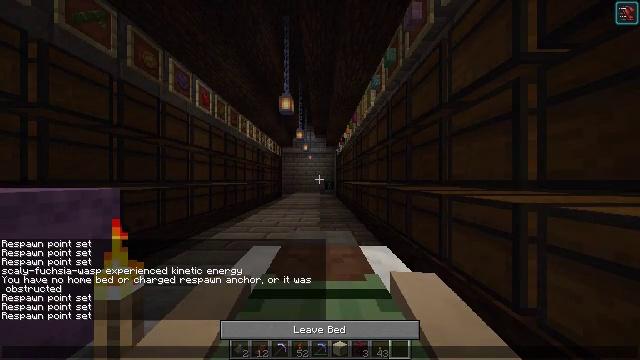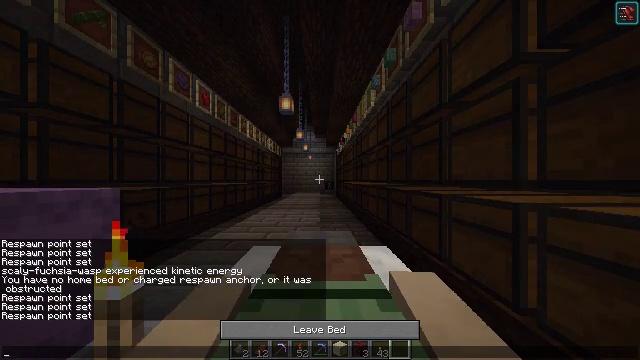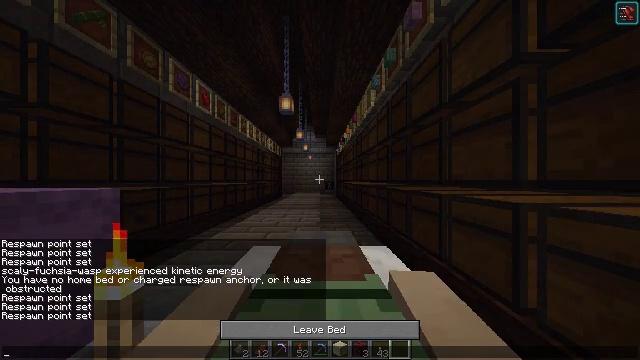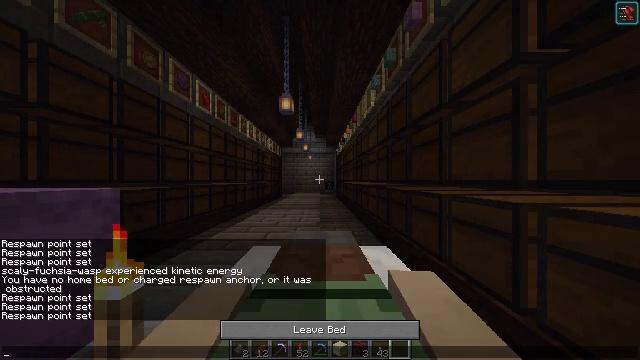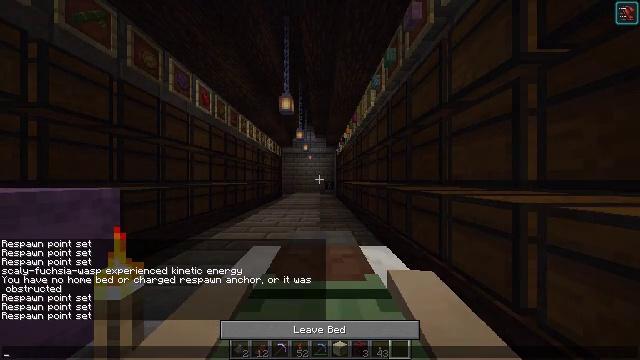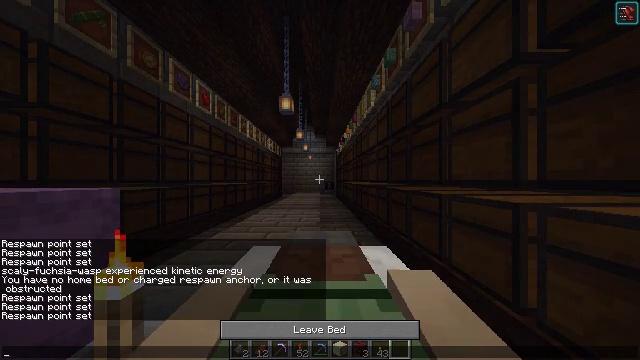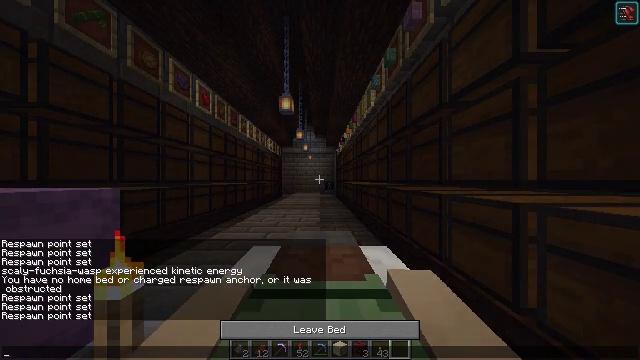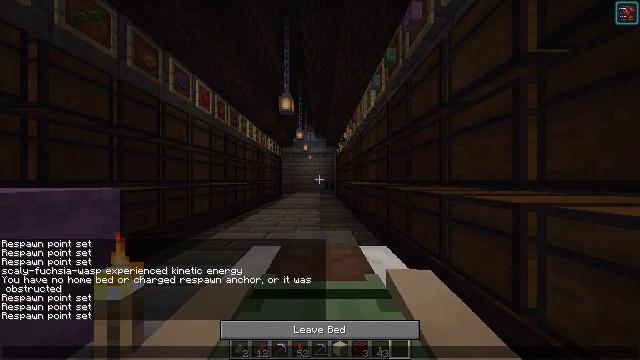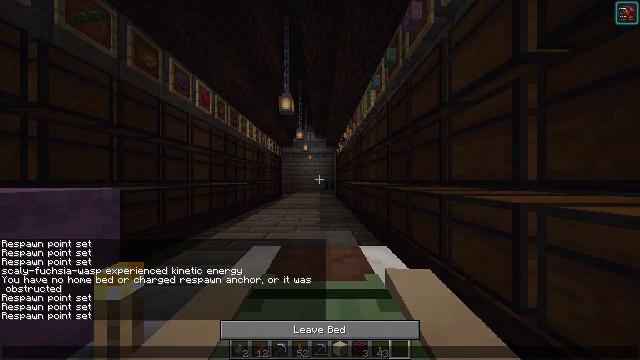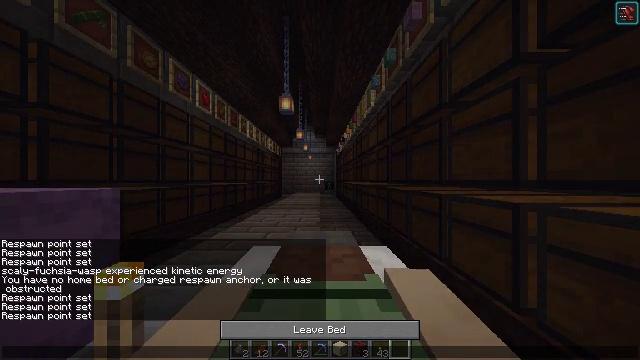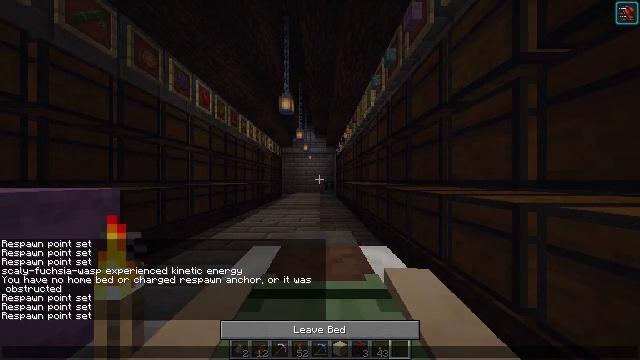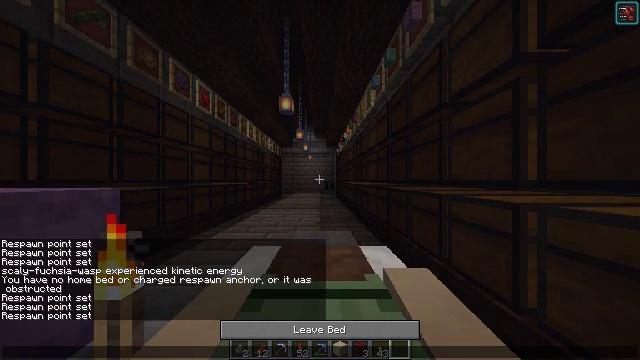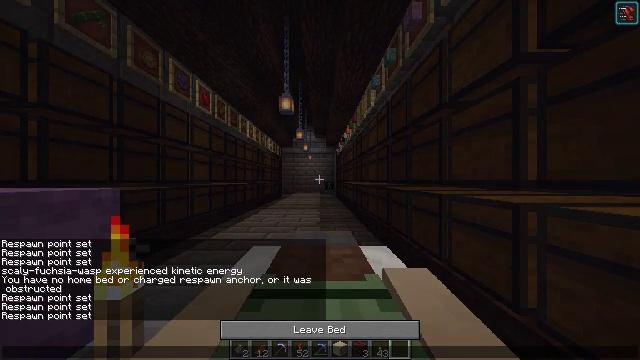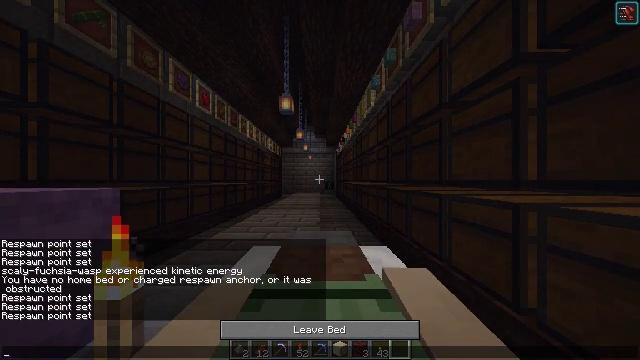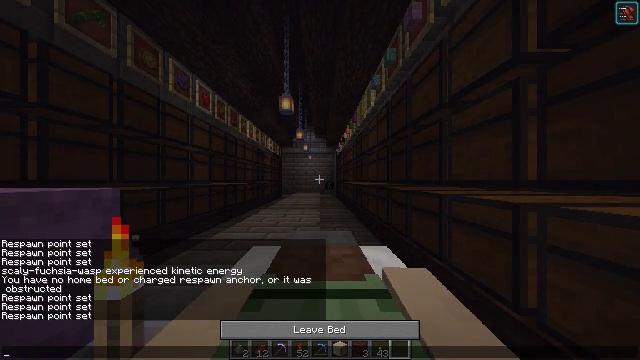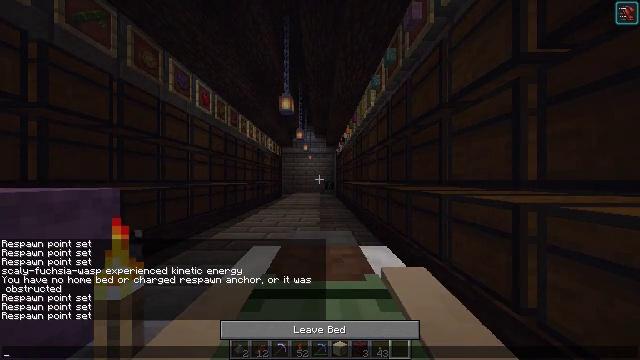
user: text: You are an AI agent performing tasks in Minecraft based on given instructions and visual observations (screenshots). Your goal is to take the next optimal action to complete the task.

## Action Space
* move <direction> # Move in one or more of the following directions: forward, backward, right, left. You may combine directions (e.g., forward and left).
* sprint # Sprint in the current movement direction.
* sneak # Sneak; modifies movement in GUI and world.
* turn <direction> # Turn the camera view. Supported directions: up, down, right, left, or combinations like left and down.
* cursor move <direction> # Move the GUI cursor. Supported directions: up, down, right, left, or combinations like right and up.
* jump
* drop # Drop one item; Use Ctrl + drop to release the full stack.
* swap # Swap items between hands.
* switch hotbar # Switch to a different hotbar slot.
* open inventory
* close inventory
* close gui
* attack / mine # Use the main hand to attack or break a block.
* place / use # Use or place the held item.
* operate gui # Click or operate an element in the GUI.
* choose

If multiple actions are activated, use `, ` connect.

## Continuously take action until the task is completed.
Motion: motion action
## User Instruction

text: Retrieve the shulker box into the inventory.
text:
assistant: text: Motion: no_op
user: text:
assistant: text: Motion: no_op
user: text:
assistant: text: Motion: no_op
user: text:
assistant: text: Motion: no_op
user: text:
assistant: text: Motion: no_op
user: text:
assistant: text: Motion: no_op
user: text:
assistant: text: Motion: no_op
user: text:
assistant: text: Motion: no_op
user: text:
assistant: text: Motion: no_op
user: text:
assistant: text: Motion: no_op
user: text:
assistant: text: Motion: no_op
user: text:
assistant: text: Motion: no_op
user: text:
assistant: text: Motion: no_op
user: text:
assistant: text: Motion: no_op
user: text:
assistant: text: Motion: no_op
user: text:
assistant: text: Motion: no_op
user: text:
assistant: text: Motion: no_op
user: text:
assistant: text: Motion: no_op
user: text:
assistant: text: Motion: no_op
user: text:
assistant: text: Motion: no_op
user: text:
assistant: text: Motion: no_op
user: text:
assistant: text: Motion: no_op
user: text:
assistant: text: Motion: no_op
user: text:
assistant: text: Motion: no_op
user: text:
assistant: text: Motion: no_op
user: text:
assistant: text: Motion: no_op
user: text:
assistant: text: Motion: no_op
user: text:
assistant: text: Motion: no_op
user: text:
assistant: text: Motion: no_op
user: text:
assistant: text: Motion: no_op